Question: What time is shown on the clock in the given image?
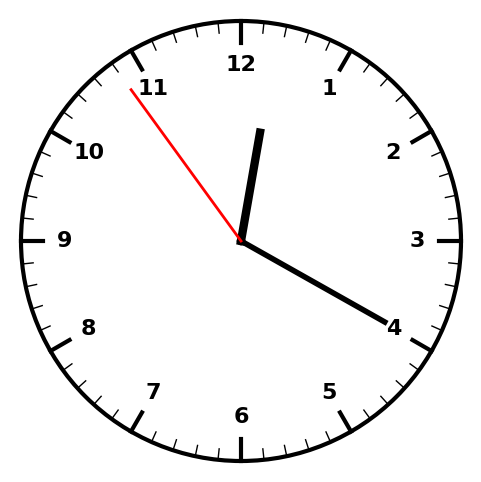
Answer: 12:19:54